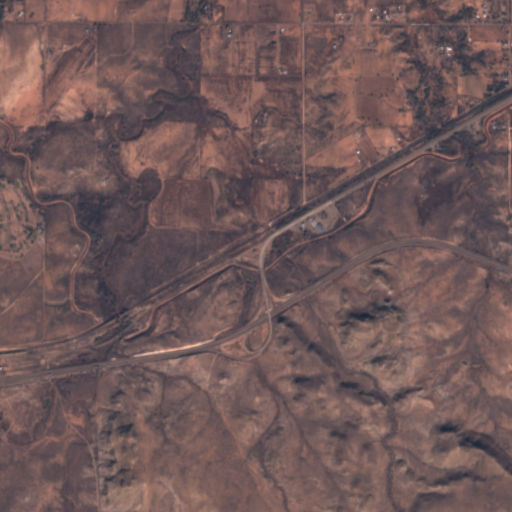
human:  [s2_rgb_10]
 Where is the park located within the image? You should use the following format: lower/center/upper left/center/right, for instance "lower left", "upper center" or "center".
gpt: The park is located in the center left of the image.
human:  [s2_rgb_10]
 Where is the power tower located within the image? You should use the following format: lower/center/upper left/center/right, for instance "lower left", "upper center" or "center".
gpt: The power tower is located in the lower right of the image.
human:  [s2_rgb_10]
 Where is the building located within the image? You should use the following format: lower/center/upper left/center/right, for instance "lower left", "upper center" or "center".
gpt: The building is located in the center left of the image.
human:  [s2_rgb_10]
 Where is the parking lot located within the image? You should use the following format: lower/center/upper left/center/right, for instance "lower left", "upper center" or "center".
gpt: There is no parking lot in the image.